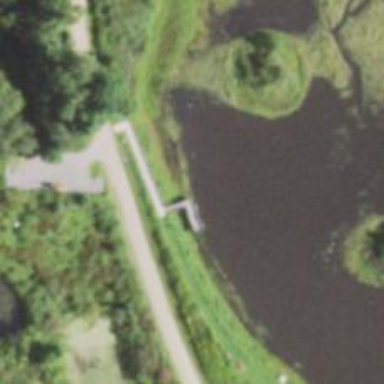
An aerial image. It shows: Bird hide located in leisure land.